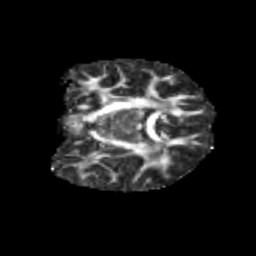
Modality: FA
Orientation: coronal
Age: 9
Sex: male
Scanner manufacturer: siemens
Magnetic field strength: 3 T
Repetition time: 3.8 s
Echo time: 0.07 s